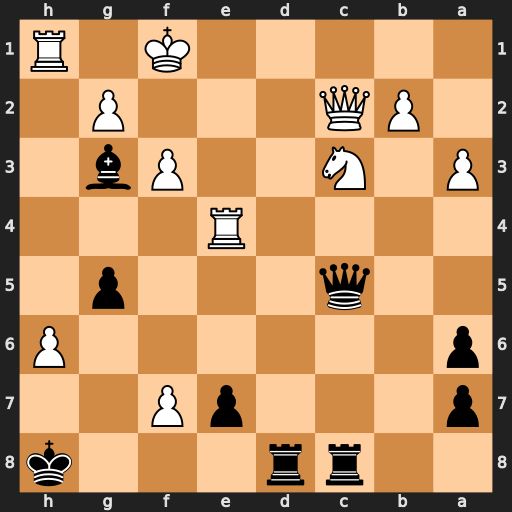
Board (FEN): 2rr3k/p3pP2/p6P/2q3p1/4R3/P1N2Pb1/1PQ3P1/5K1R
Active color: b
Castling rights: -
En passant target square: -
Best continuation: Rd1+ Ke2 Rxh1